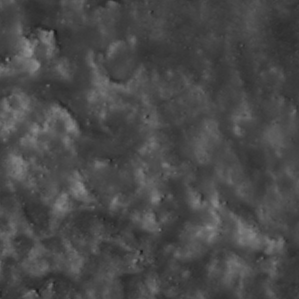
Label: non_frost